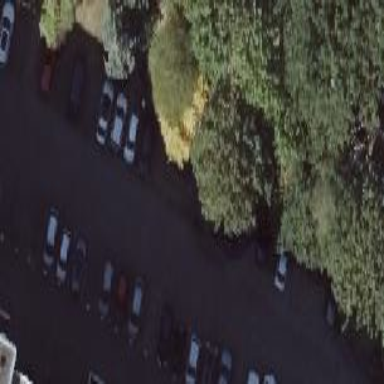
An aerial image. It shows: Parking area with asphalt surface.